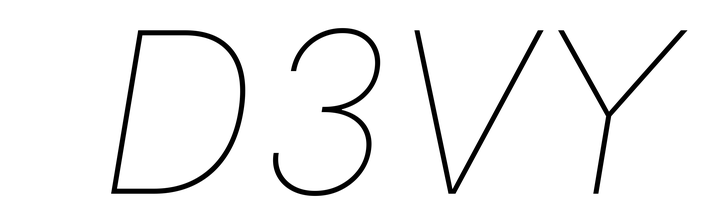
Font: Inter-Italic_Thin_Italic